Question: Flutter App which save all the day to day task.
And trying to show all past data which includes date and total tasks and completed task of Particular Date.
From internet search I came to the conclusion about Advance SQL Query with Count and all Sort of condition.
I have tried,
'SELECT $TASK_COLUMN_DATE_YEAR, $TASK_COLUMN_DATE_MONTH, $TASK_COLUMN_DATE_DAY, COUNT ($TASK_COLUMN_ID) as $total, SUM(CASE WHEN $TASK_COLUMN_ISDONE = 1 THEN 1 ELSE 0 END) as $completed FROM $TABLE_NAME_TASK WHERE (Condition Goes Here)';
but stuck in middle of dungeon.

Any suggestion or different approach will be appreciates. Thank You.
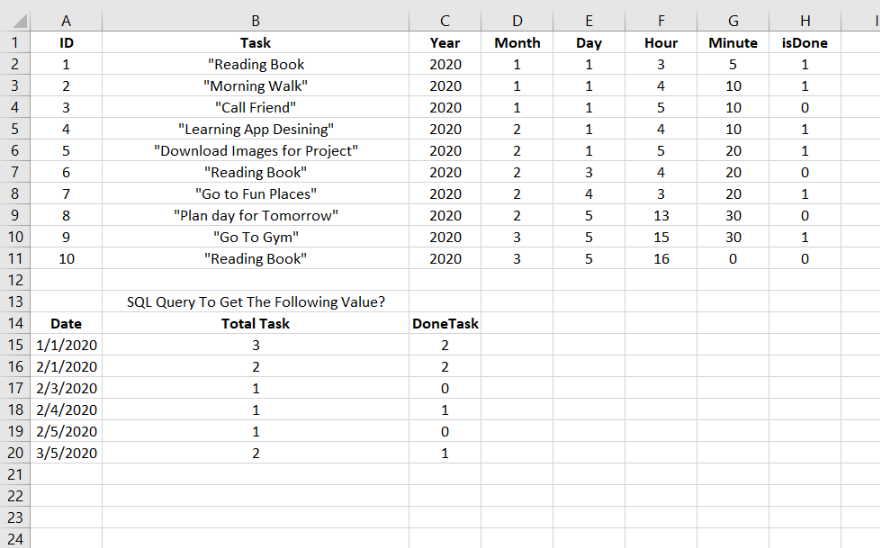
Answer: Finally Got it.
SQL Solution.
"select year, month, day,
sum(case when isDone = 1 then 1 else 1 end) as totalTask ,
sum(case when isDone = 1 then 1 else 0 end) as completedTask
from Task group by year, month, day
"